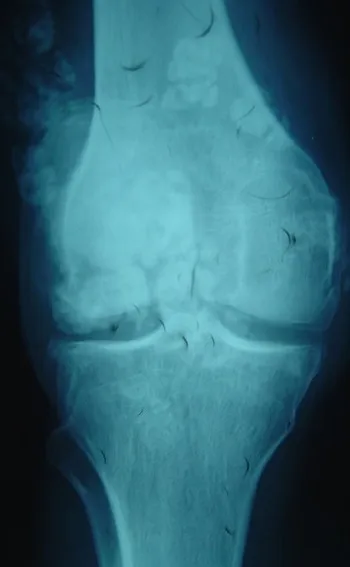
Frontal plain radiograph showing multiple soft tissue calcifications within and outside the joint capsule of the right knee.
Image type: radiology (x_ray)